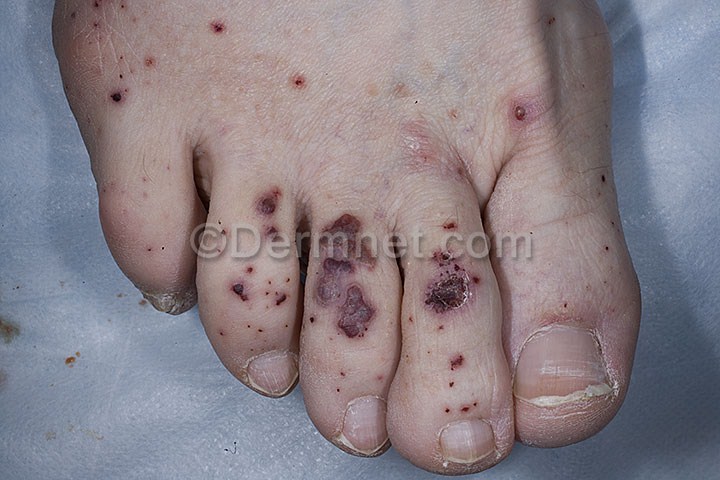
Disease: Vasculitis Photos